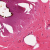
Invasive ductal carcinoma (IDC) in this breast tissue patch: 0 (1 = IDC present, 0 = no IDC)